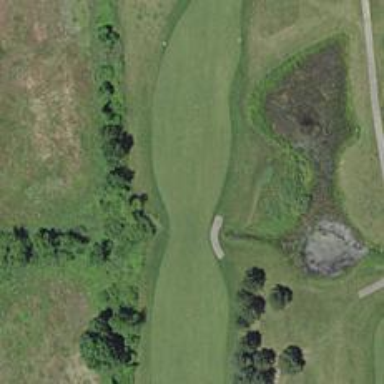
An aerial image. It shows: View of golf hole.